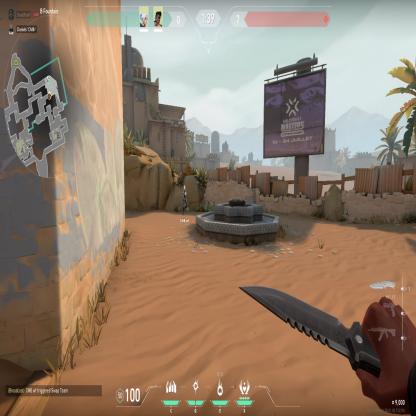
Label: teammate